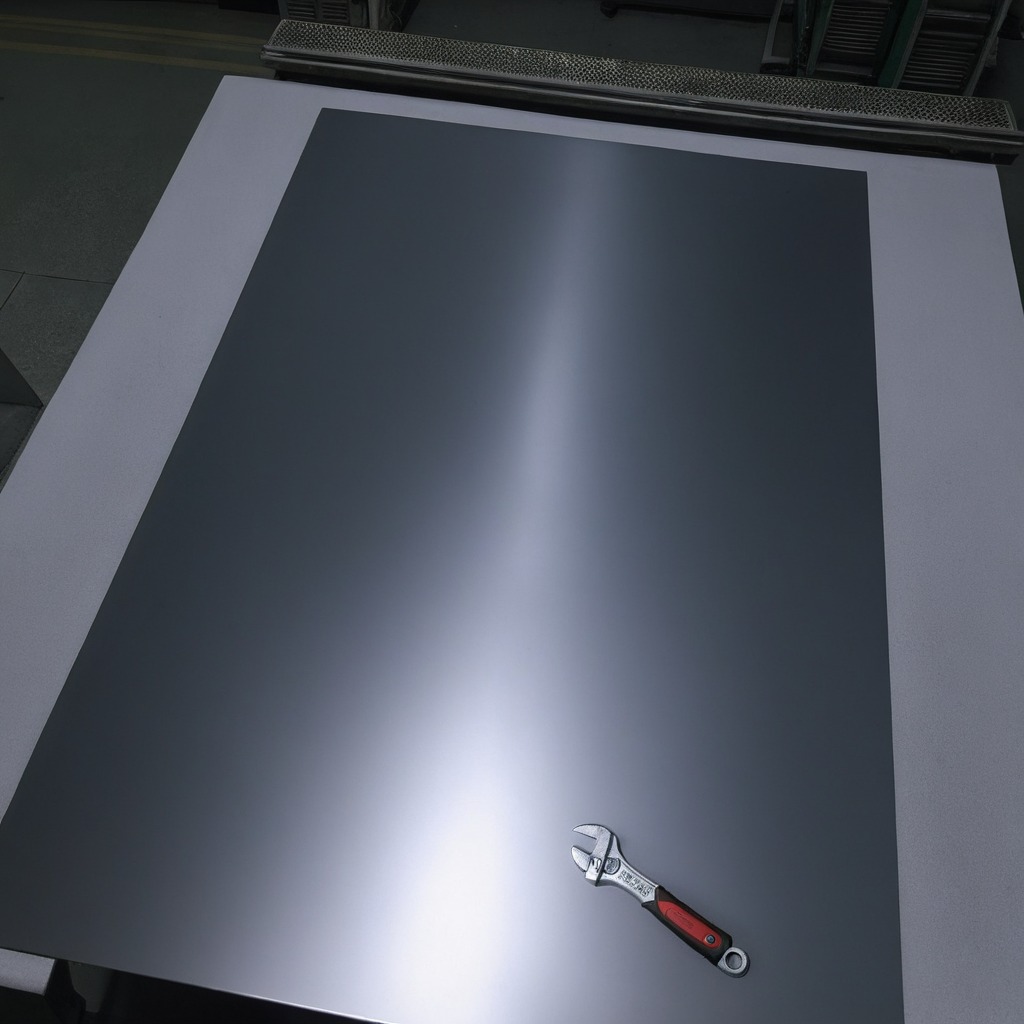
An wrench is lying on a clean empty table in the basement in the evening soft directional lighting on the tabletop realistic grain studio-quality clarity centered framing